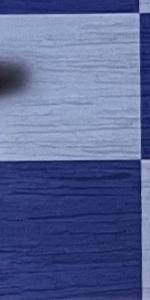
Label: Empty